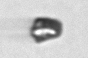
Label: detritus_transparent